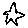
Label: star